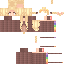
A female human skin with pale skin, wearing blonde long hair dressed in a blue hoodie and brown pants, featuring a closed mouth.